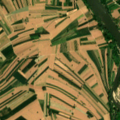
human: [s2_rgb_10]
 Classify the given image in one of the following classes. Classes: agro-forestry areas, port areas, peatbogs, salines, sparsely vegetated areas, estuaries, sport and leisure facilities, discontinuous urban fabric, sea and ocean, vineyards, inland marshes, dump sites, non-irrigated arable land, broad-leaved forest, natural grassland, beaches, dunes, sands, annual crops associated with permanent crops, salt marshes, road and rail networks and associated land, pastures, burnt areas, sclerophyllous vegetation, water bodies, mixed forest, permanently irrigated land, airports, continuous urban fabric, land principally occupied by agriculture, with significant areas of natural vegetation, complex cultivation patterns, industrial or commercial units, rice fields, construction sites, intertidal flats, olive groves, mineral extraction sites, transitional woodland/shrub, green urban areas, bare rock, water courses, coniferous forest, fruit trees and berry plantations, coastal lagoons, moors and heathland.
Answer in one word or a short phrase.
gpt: non-irrigated arable land, water courses